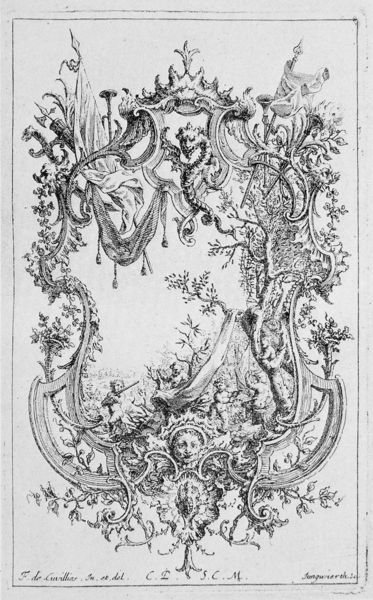
Titel: Ornamentstich (Vorlagenblatt)
Künstler: Francois d.Ä. Cuvilliés
Standort: Wien
Institution: Museum für angewandte Kunst
Schlagwörter: baum, blätter, kopf, laub, mann, weiß, bäume, äste, blume, blumen, frankreich, frau, geschwungen, grau, mund, nase, schwarz, skizze, zeichnung, tier, tiere, tuch, hochformat, muster, ornament, gesicht, mensch, rahmen, signatur, vorhang, ast, natur, stamm, zweige, sonne, sträucher, auge, figur, stoff, tücher, kind, rokkoko, blatt, girlande, instrumente, pflanze, pflanzen, krone, rokoko, kinder, umrandung, engel, putto, ranken, schrift, papier, bogen, fahnen, studie, fahne, flagge, grafik, graphik, linien, signiert, banner, kartusche, detail, symmetrie, inschrift, datum, floral, musikinstrument, ornamente, verzierung, draperie, stuck, bögen, tusche, maske, glaube, kreuz, münchen, linie, druck, druckgraphik, schnitt, schwarzweiss, druckgrafik, schraffur, francois, radierung, stich, titel, text, waffen, waffe, allegorie, dämon, entwurf, lilie, jagd, gestalten, ranke, girlanden, wappen, runge, gewehr, teufel, wesen, fabelwesen, dornen, hellebarde, baldachin, posaunen, löwe, bommel, blumenranke, speer, trompeten, flaggen, konkav, konvex, dudelsack, vorlage, posaune, putten, kupferstich, gewese, putti, abfolge, ungeheuer, drachen, drache, details, untier, groteske, rahemn, zeichung, arabeske, beschriftet, rocaille, trompete, segmente, datiert, dorn, vignette, papiert, frauenkopf, detailreich, cuvillies, geschnörkel, cuvillier, ronceille, stichradierung, sticht, stämmer, posaine, w, löse, ffahnen, riokoko, schecken, floralornament